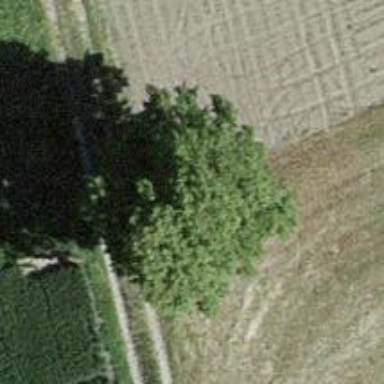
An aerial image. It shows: Single tag "natural: tree."